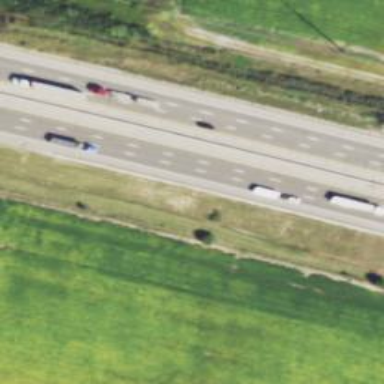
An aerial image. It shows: Asphalt motorway.